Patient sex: M
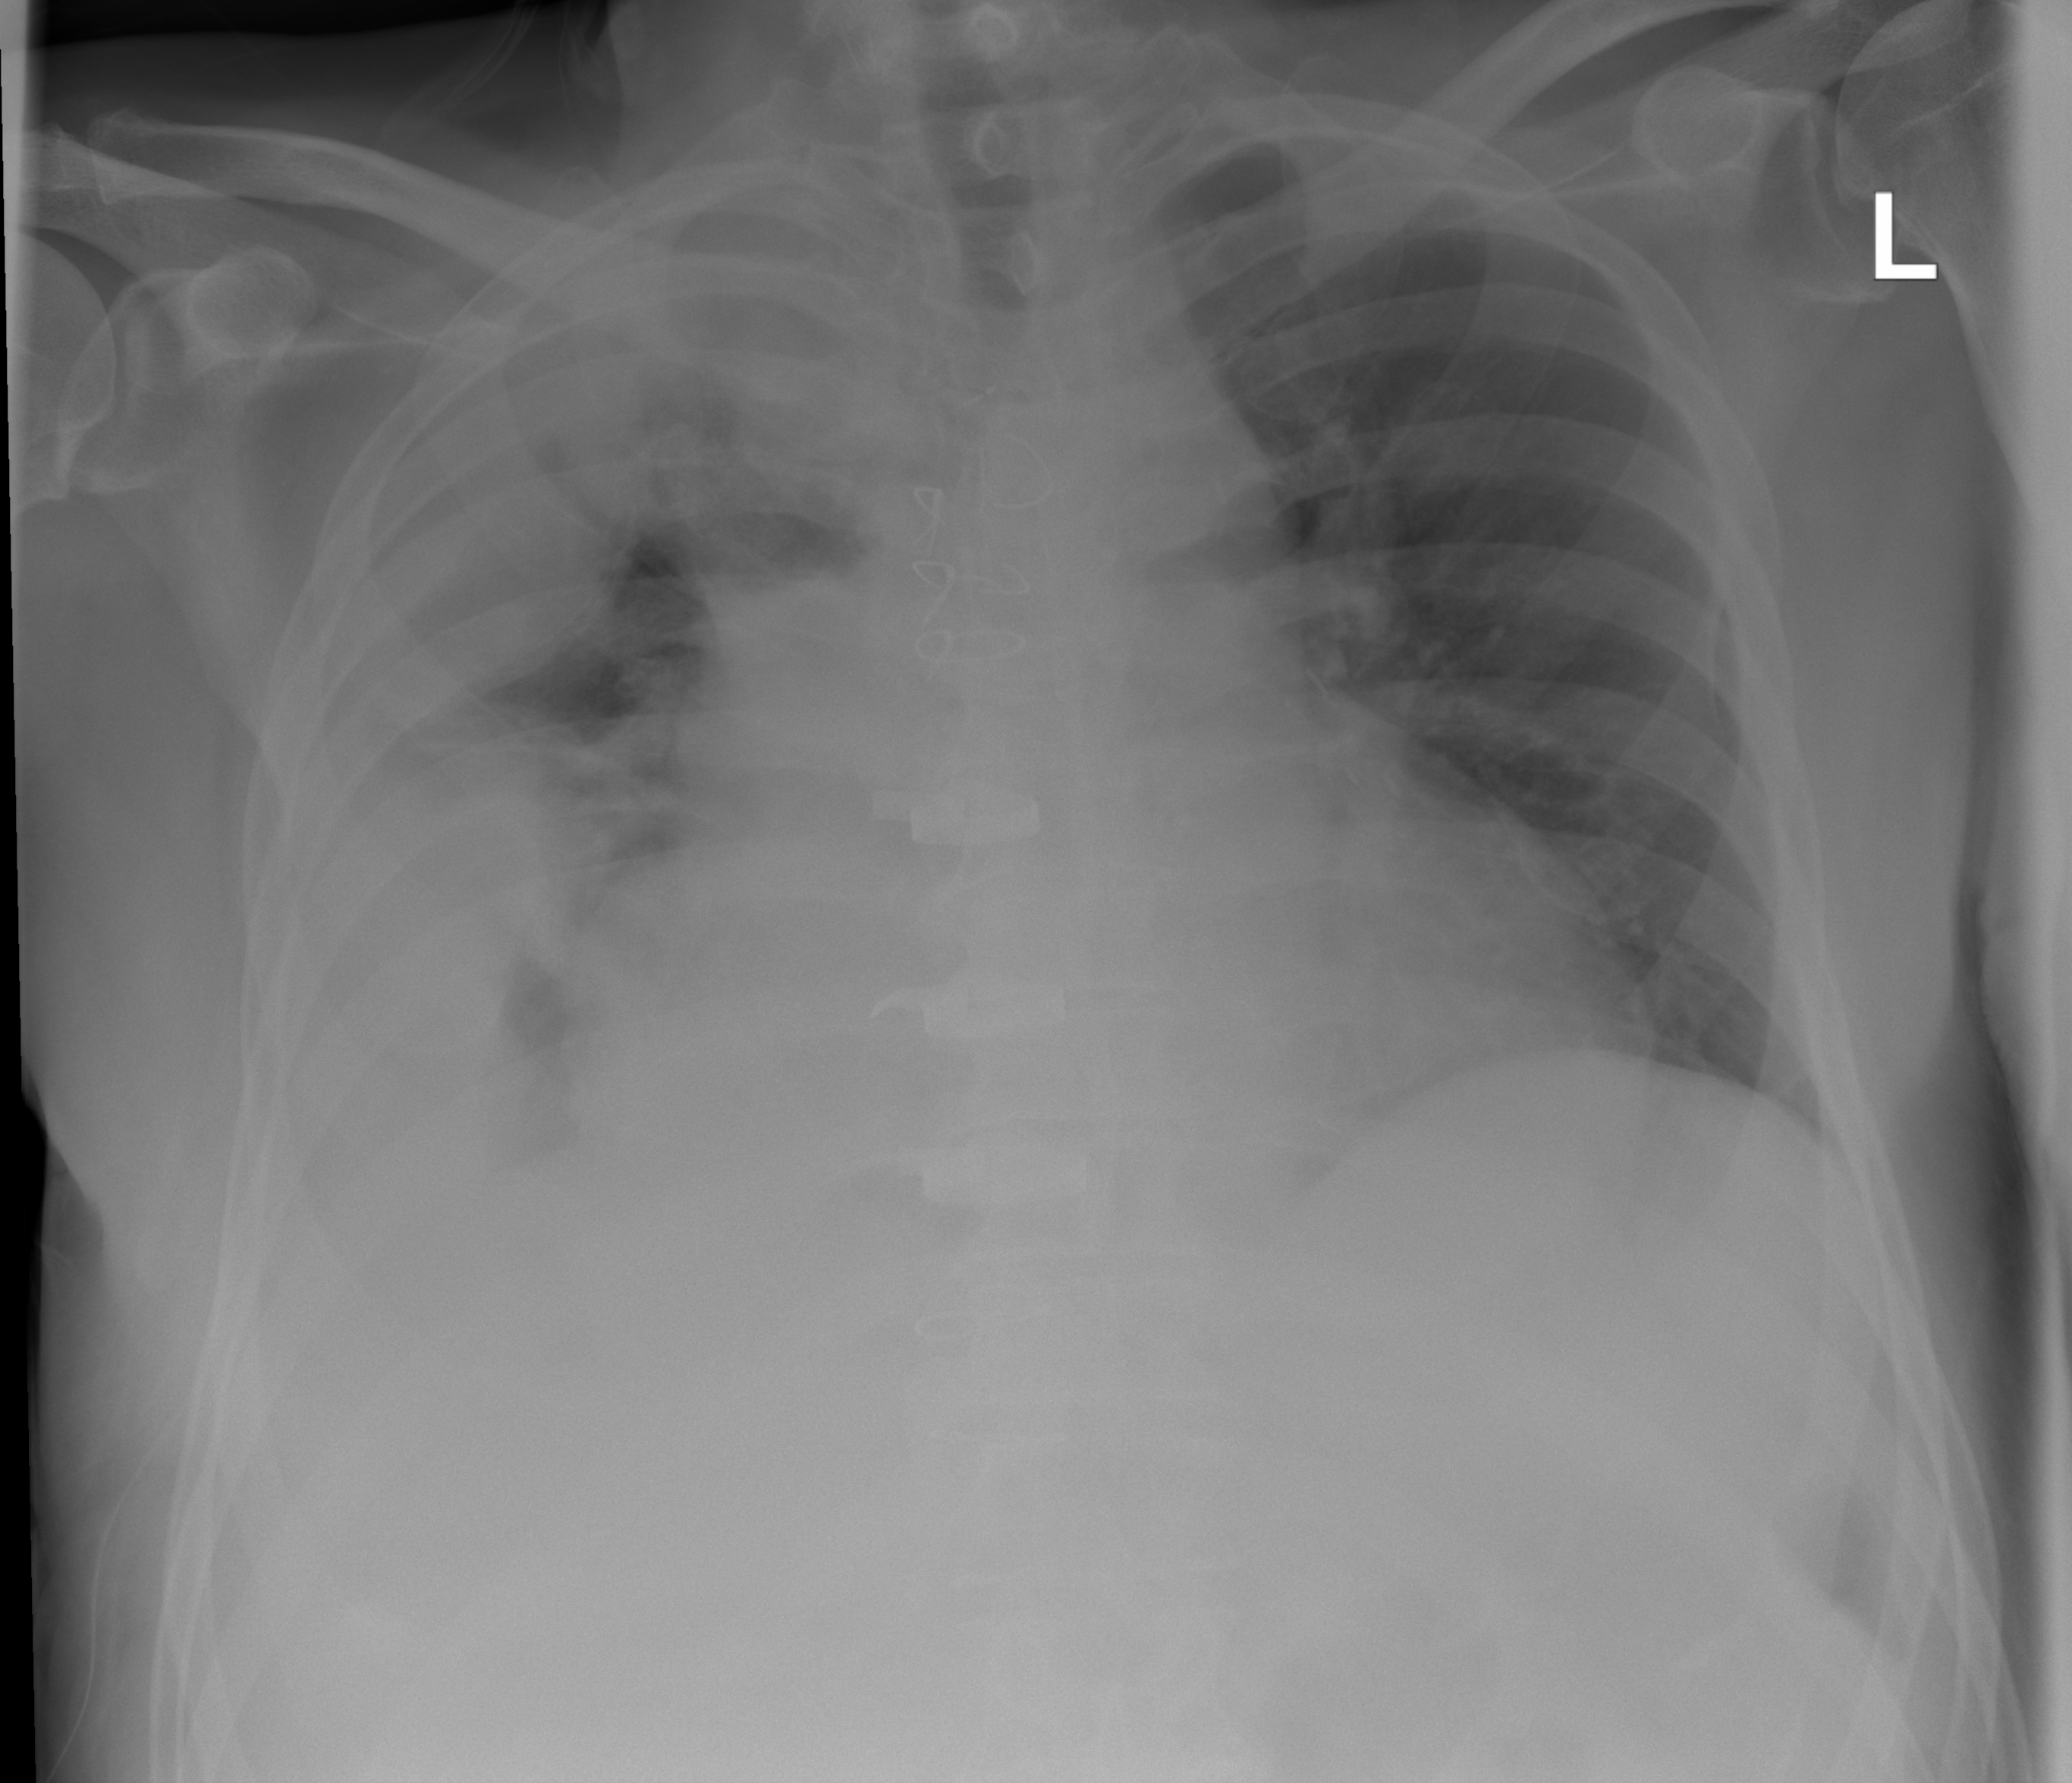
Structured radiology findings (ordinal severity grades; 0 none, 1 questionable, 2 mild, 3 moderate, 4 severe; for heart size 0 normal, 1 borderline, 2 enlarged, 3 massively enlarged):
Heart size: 2
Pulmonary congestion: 0
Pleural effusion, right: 4
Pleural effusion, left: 0
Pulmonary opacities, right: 2
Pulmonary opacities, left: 0
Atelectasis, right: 4
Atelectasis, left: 0